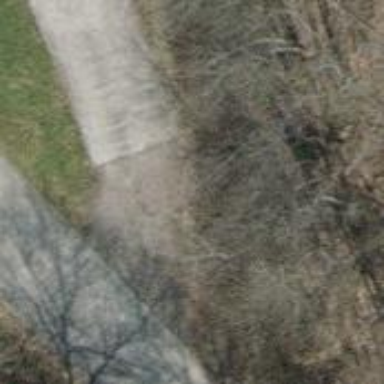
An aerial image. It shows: Concrete driveway.